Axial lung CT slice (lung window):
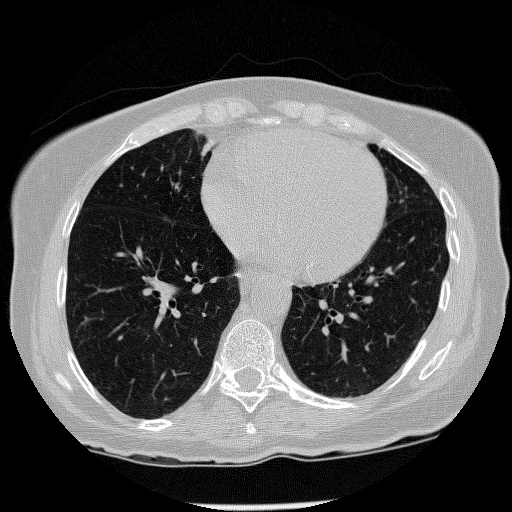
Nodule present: no